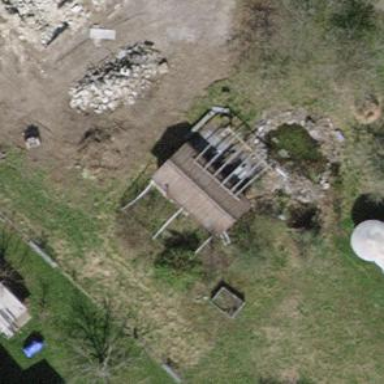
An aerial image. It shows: Shed.